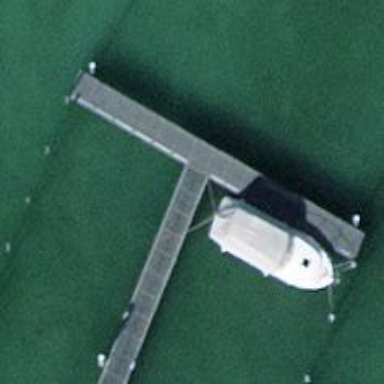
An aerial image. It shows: Man-made pier.